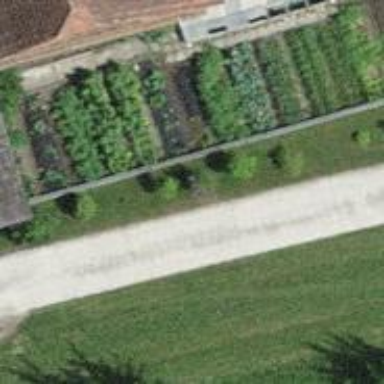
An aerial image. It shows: Farm.